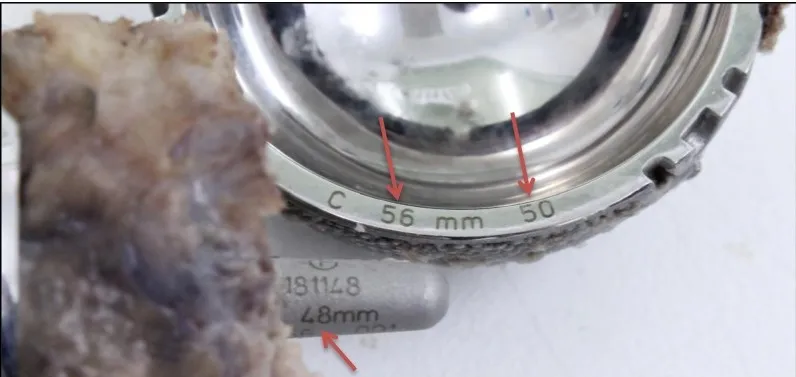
Photo of the revised Adept hip resurfacing removed from the 53-year-old gentleman. Manufacturer labels in the surgical notes record the components as being a 56-mm cup designed for a 48-mm head and a 48-mm head. Engravings (red arrows) and coordinate measuring machine measurements confirm the CSM, as the cup is actually a 56-mm cup designed for a 50-mm head.
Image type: medical_photograph (other_medical_photograph)